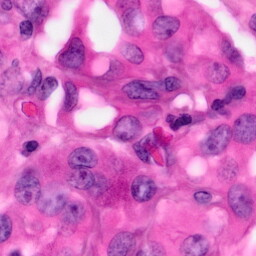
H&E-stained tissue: Pancreatic